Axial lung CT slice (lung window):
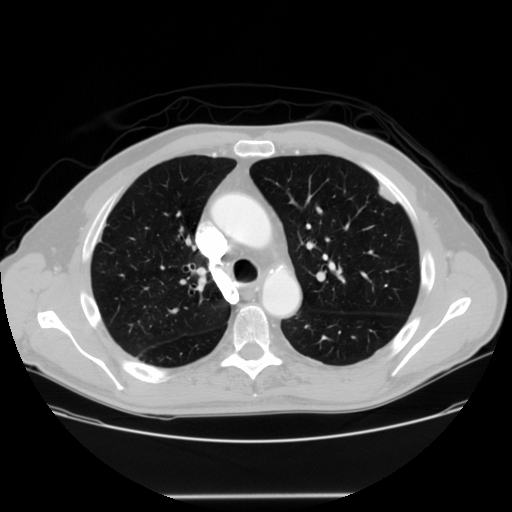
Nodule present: no